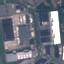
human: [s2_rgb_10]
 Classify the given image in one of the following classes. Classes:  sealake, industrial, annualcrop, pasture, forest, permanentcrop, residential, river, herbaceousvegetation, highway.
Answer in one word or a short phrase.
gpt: Industrial